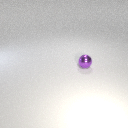
small purple metal sphere